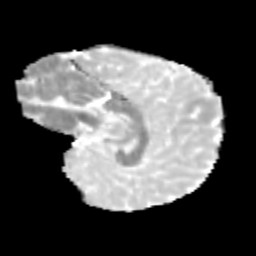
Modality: MD
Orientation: sagittal
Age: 12
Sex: male
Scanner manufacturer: siemens
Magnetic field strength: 3 T
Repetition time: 3.8 s
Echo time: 0.07 s